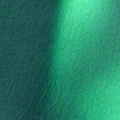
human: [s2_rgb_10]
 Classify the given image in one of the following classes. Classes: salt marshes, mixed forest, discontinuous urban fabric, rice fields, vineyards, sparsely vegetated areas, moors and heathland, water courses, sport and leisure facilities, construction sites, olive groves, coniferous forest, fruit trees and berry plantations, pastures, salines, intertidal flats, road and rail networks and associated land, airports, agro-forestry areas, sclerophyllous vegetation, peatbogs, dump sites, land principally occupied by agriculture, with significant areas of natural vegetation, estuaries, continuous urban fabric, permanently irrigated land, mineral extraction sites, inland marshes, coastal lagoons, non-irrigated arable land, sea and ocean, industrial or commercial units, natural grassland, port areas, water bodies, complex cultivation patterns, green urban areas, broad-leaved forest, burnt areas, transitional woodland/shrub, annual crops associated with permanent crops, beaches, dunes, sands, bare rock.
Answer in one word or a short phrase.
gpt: sea and ocean